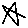
Label: star